Field crop: tomato
Growth stage: 1
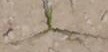
Species: cyperus